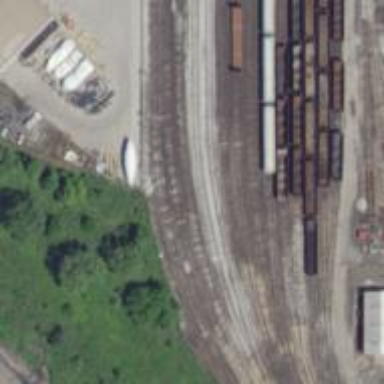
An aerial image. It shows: Railway yard used for servicing trains.